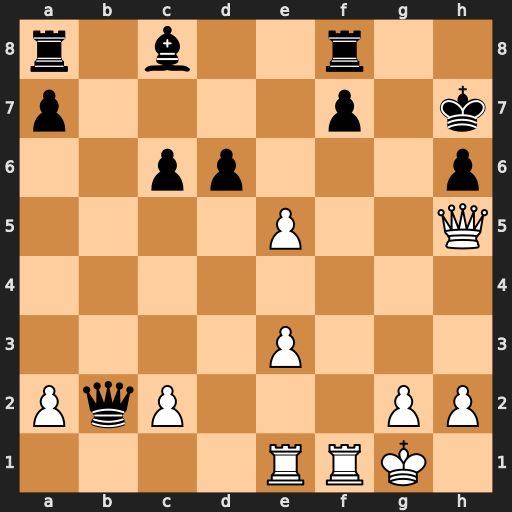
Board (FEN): r1b2r2/p4p1k/2pp3p/4P2Q/8/4P3/PqP3PP/4RRK1
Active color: w
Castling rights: -
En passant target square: -
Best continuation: Rxf7+ Rxf7 Qxf7+